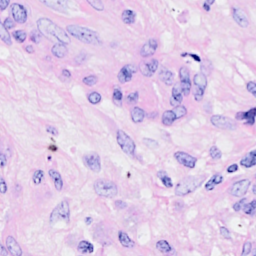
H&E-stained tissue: Breast